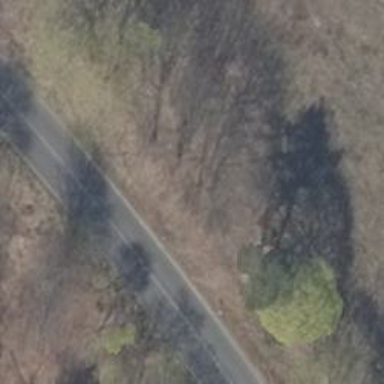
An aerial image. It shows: Unclassified road with asphalt surface.